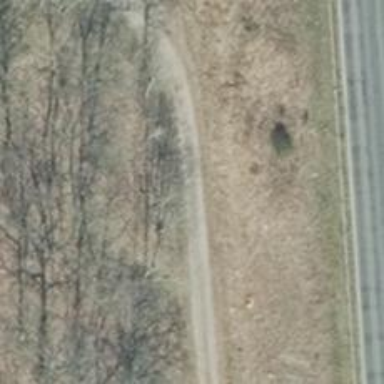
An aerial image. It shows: Well-maintained track road with grade 1 tracktype.